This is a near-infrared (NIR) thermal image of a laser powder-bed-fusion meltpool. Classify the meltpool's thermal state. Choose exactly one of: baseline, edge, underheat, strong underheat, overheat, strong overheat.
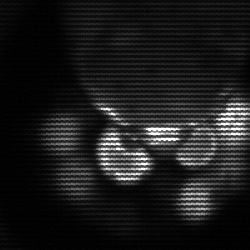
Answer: baseline